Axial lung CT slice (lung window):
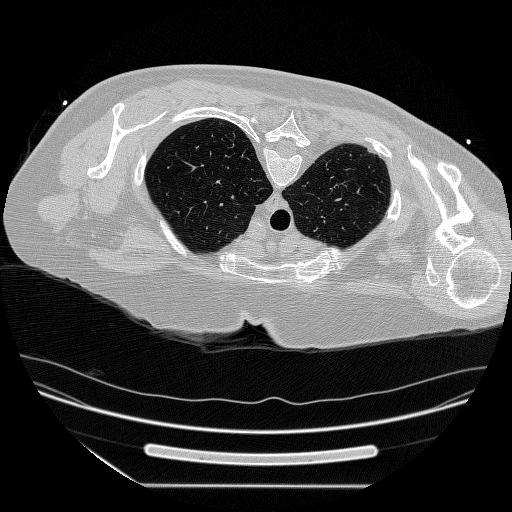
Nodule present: no